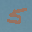
Label: 5